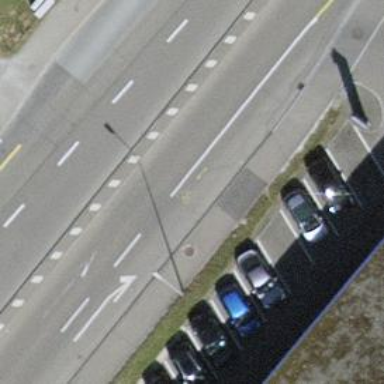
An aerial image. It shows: Primary highway with asphalt surface and trolley wires.